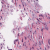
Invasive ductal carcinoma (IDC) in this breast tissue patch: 1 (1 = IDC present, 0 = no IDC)